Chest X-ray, AP view. Patient: 62 years old, sex M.
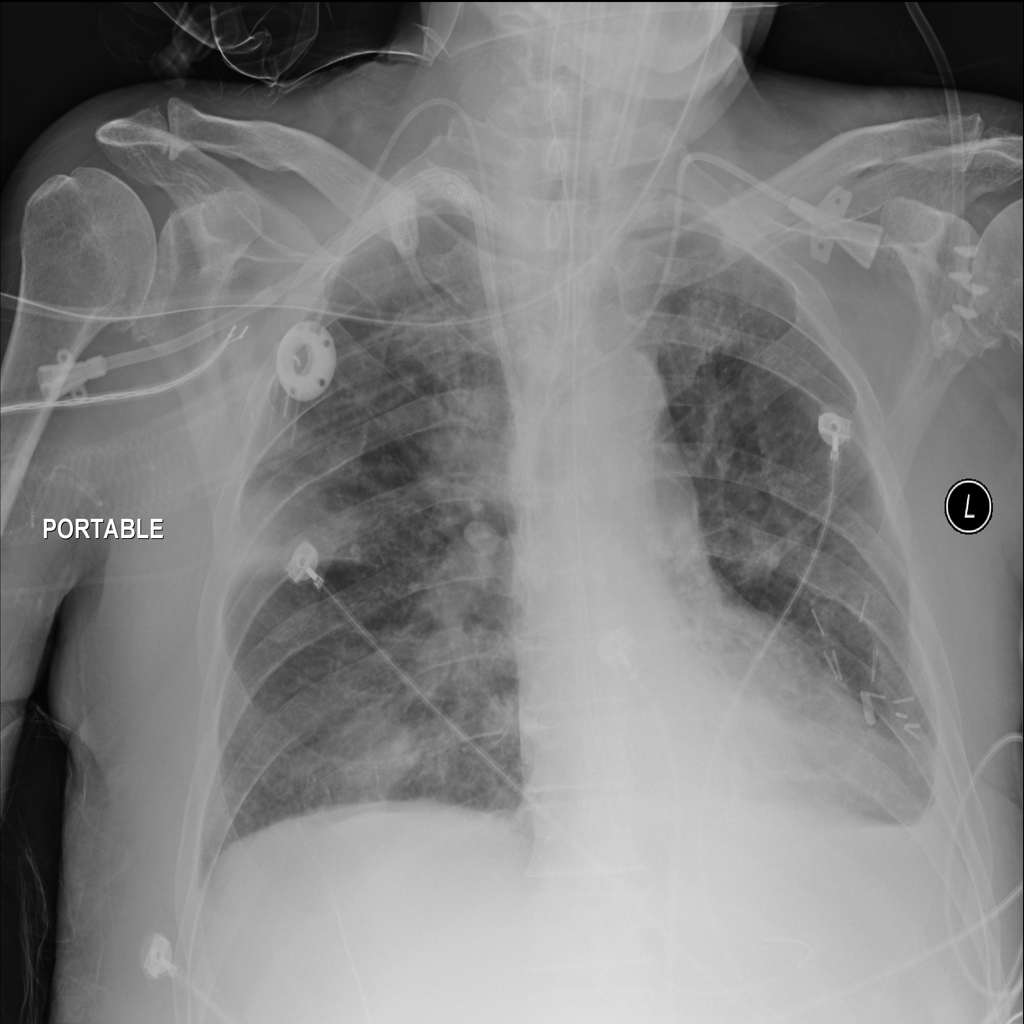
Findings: Infiltration